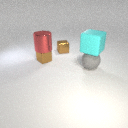
large red metal cylinder above small brown metal cube